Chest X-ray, AP view. Patient: 41 years old, sex M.
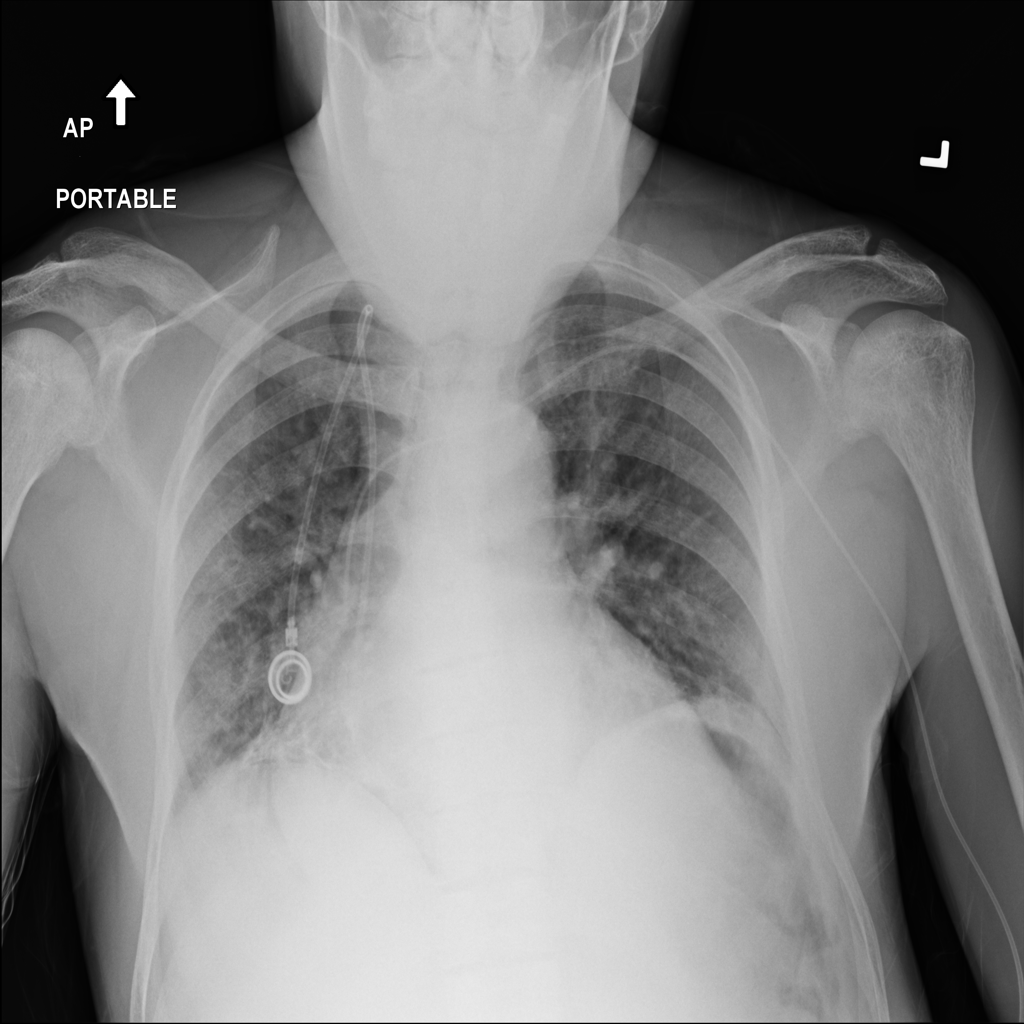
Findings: No Finding